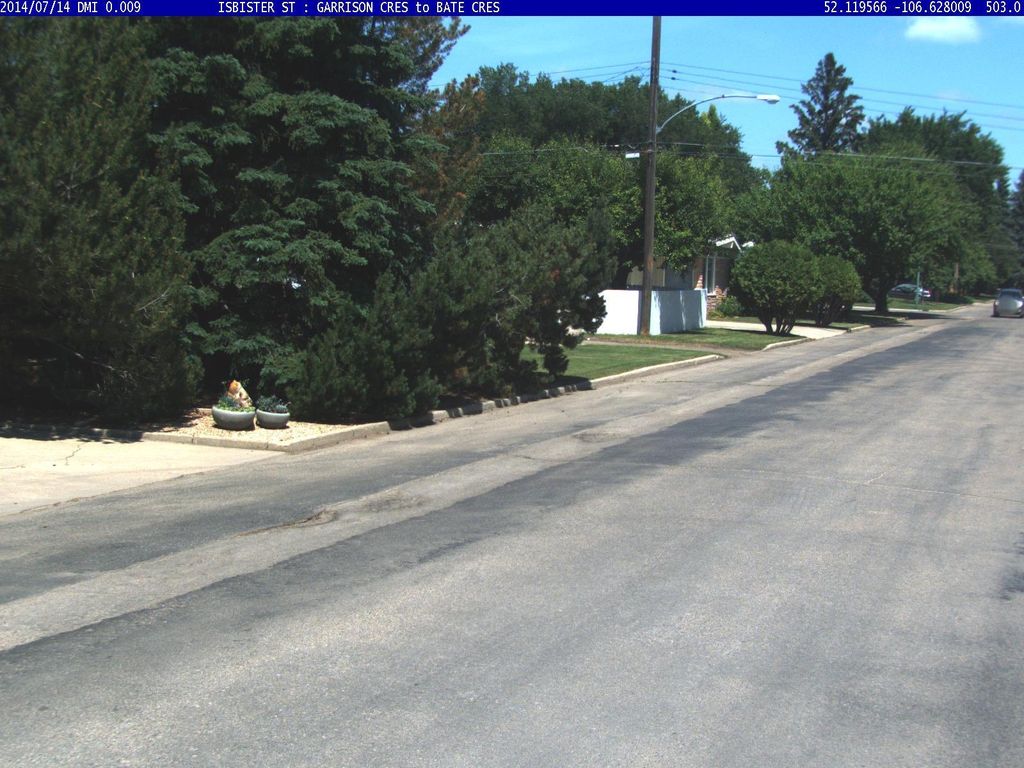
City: saskatoon